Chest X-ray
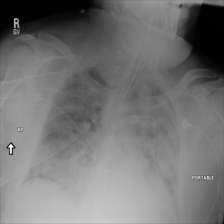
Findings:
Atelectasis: negative
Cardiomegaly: negative
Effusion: negative
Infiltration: positive
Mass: negative
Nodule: negative
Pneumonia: negative
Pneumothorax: negative
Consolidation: negative
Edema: negative
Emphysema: negative
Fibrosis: negative
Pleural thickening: negative
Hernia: negative